Question: This question is derived from a one I started previously: <URL>
Due to different natures, I'm asking here and will provide the answer back there once I have resolved issue.
---
I thought about subqueries, and came up with this:
'''
SELECT
mq.*,
@indexer := @indexer + 1 AS indexer
FROM
(
SELECT
p.id,
p.tag_id,
p.title,
p.created_at
FROM
'posts' AS p
LEFT JOIN
'votes' AS v
ON p.id = v.votable_id
AND v.votable_type = "Post"
AND v.deleted_at IS NULL
WHERE
p.deleted_at IS NULL
GROUP BY
p.id
) AS mq
JOIN
(SELECT @indexer := 0) AS i
'''
Which actually works, I get the desired result:
'''
+----+--------+------------------------------------+---------------------+---------+
| id | tag_id | title | created_at | indexer |
+----+--------+------------------------------------+---------------------+---------+
| 2 | 2 | PostPostPost | 2014-10-23 23:53:15 | 1 |
| 3 | 3 | Title | 2014-10-23 23:56:13 | 2 |
| 4 | 2 | GIFGIFIGIIF | 2014-10-23 23:59:03 | 3 |
| 5 | 2 | GIFGIFIGIIF | 2014-10-23 23:59:03 | 4 |
| 6 | 4 | My new avatar | 2014-10-26 22:22:30 | 5 |
| 7 | 5 | Hi, haiii, oh Hey ! | 2014-10-26 22:38:10 | 6 |
| 8 | 6 | Mclaren testing stealth technology | 2014-10-26 22:44:15 | 7 |
| 9 | 7 | Just random thoughts while pooping | 2014-10-26 22:50:03 | 8 |
+----+--------+------------------------------------+---------------------+---------+
'''
The problem now is... I ran a 'EXPLAIN' query, to see how fast it works. And, I have a number there that is really bugging me:

Well, the number is obvious: '252 * 1663 = 419076'.
This worries me, though - is the row count normal there, or I have to optimize the query? And if so, then how do I optimize this one?
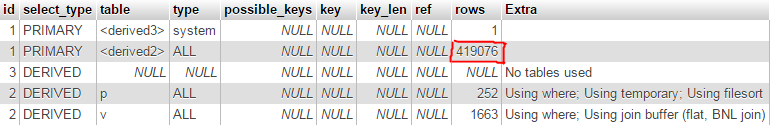
Answer: As of MySQL <URL> all joins are treated as nested loop joins.
> MySQL resolves all joins using a nested-loop join method. This means that MySQL reads a row from the first table, and then finds a matching row in the second table, the third table, and so on.
So to answer your question... no, you won't be able to get that row count down. However, by adding indexes to your join columns you may be able to achieve faster results but your row count will be the same.